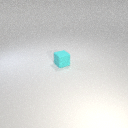
small cyan rubber cube